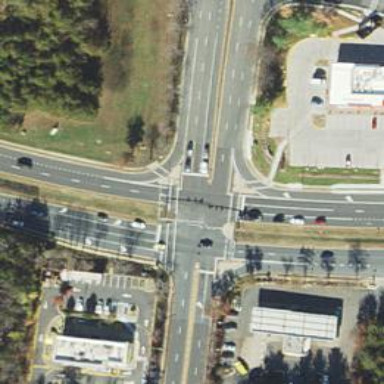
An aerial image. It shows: Uncontrolled and marked road crossing.